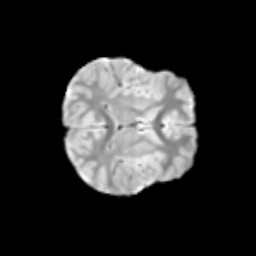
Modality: T2w
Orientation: axial
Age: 10
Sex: female
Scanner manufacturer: siemens
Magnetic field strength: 3 T
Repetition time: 3.8 s
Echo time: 0.07 s